Question: In a nav menu, I'm trying to get selected nav items to display a drop-shadow that is shared with a div that appears attached to the selected nav item.
I've seen a few people accomplish something similar, but nothing exactly, and emulating their ideas isn't getting me there. I've tried relying on the z-index and positioning, and overflow and padding, but am just not seeing how to achieve this.
Here's what I'm trying to do:

I need the tab and dependent div to appear to share the box-shadow. Instead what happens is:
<URL>
Any answer? Hoping this is something simple that I've overlooked... many thanks for any ideas.
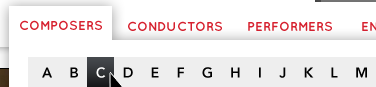
Answer: What about adding another element with white background to cover the shadow. Nasty but should work...
<URL>